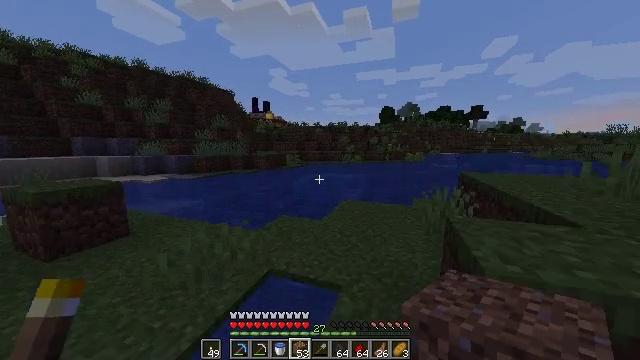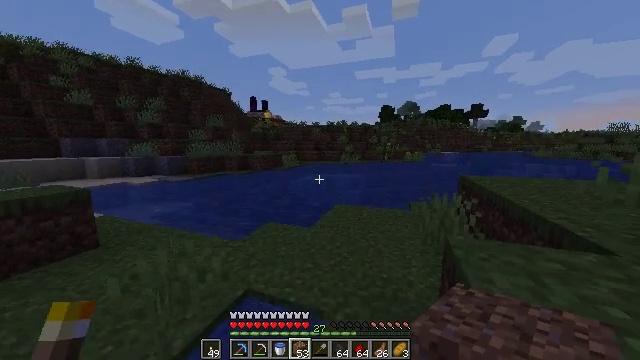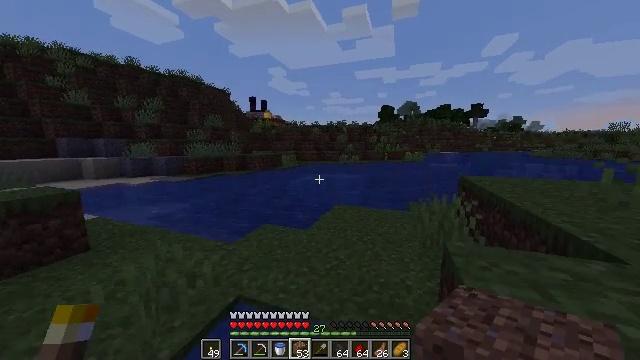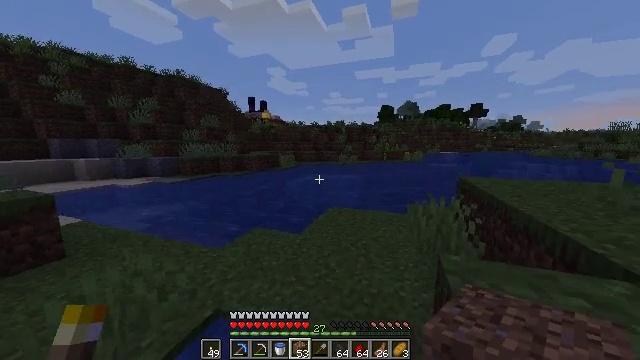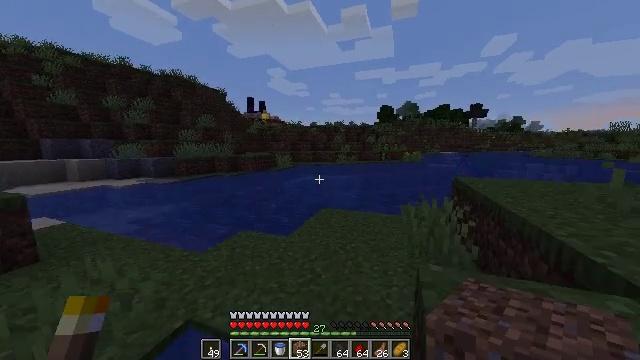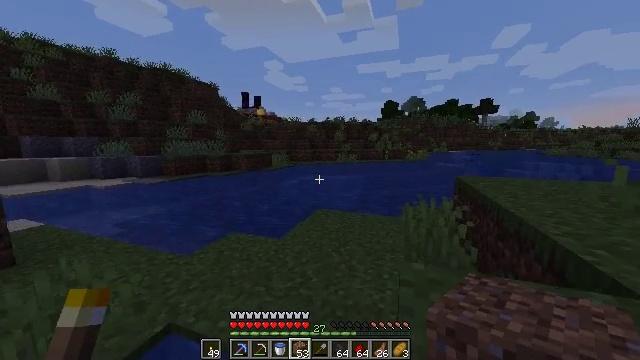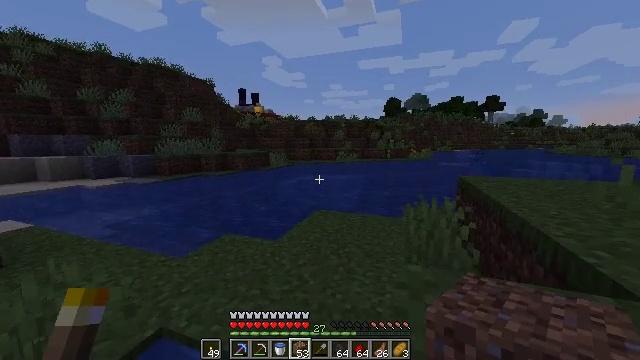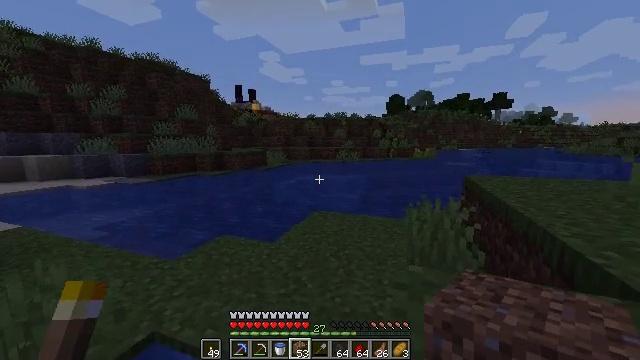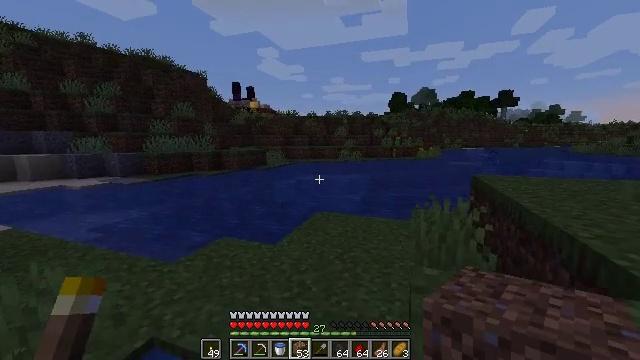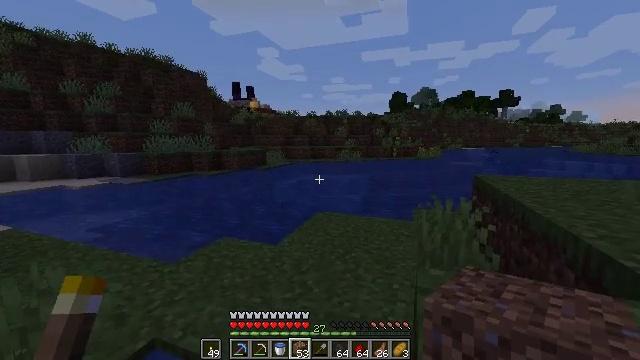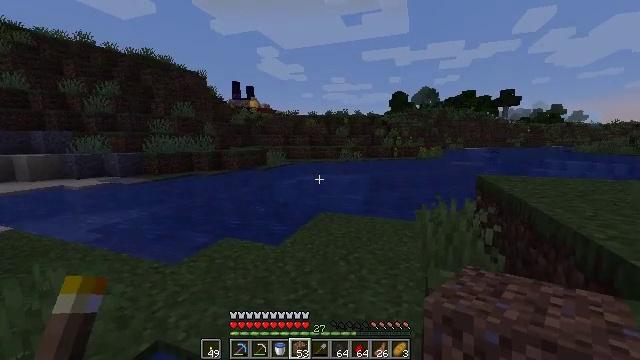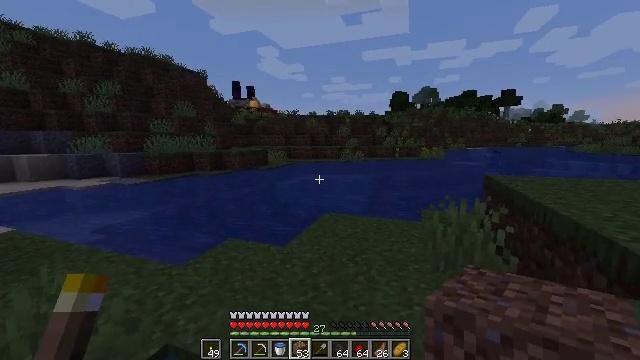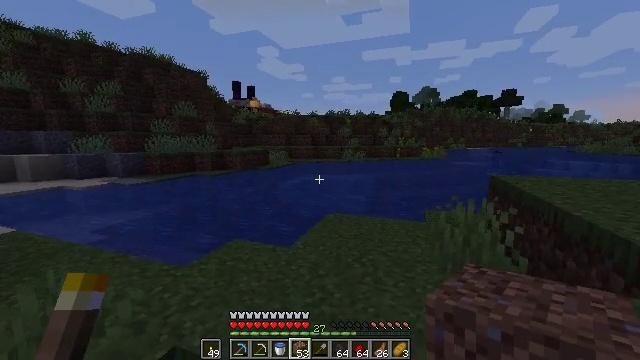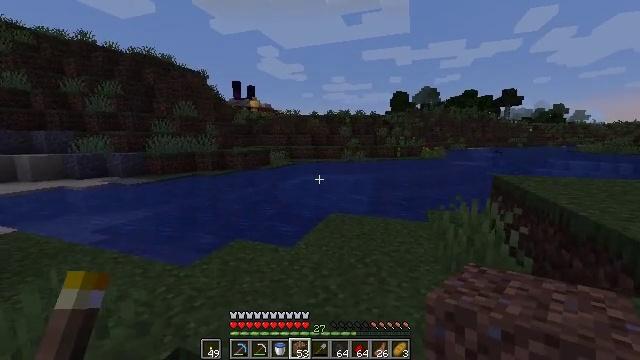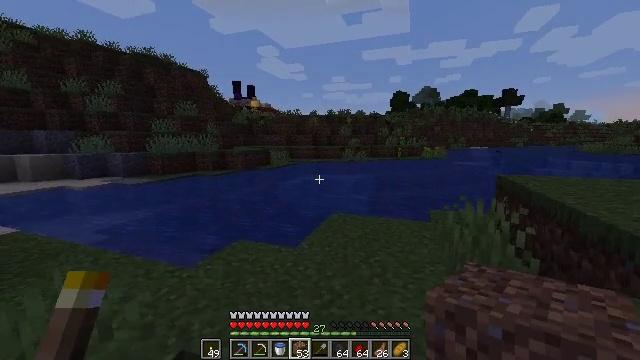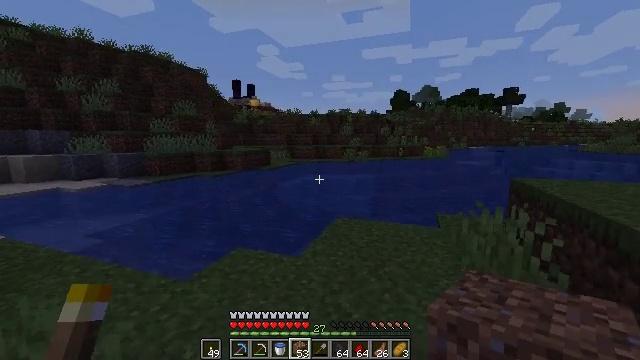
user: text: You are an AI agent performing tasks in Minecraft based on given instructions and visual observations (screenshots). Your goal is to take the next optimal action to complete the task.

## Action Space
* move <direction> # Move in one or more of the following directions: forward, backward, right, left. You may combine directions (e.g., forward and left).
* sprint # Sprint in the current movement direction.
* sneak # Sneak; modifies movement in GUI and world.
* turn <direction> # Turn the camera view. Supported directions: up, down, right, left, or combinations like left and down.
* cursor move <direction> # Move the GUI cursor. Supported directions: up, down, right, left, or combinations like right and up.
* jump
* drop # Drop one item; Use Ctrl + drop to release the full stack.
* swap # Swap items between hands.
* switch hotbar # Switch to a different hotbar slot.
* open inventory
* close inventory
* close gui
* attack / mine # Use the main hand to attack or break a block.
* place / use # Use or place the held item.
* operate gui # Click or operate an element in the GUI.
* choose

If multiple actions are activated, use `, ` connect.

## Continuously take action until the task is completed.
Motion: motion action
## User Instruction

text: Collect the gold block from a structure.
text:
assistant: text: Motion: move forward and move right, sprint
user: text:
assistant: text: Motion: move forward and move right, sprint
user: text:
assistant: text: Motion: move forward and move right, sprint
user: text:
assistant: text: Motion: move forward and move right, sprint
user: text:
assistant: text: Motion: move forward and move right, sprint
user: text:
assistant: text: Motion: move forward, sprint
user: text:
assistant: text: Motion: move forward, sprint
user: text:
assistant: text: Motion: move forward, sprint
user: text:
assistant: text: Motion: move forward, sprint
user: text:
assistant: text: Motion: move forward, sprint
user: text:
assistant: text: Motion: move forward
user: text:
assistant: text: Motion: move forward
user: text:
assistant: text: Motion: move forward
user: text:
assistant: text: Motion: move forward
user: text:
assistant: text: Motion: move forward
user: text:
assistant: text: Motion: move forward
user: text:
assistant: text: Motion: move forward
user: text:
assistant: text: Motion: move forward
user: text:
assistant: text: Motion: move forward
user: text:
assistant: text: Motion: move forward
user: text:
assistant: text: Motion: move forward
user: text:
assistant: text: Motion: move forward
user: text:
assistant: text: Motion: move forward
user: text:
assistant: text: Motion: move forward
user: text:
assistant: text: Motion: move forward
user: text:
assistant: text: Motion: move forward
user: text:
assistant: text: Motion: move forward
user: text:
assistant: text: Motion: move forward
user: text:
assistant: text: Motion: no_op
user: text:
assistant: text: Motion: no_op